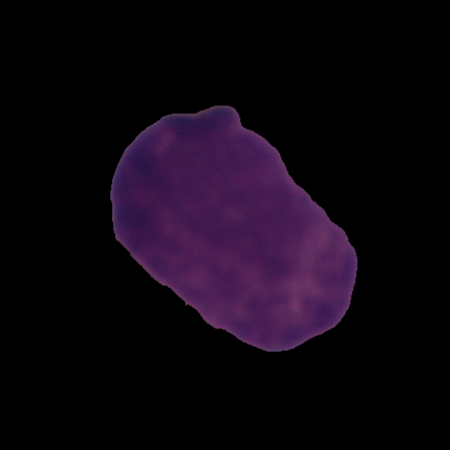
Label: cancer